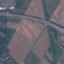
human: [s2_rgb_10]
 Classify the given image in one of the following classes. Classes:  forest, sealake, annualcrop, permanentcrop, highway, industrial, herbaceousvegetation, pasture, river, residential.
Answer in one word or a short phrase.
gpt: Highway